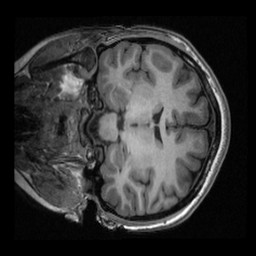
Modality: T1w
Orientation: coronal
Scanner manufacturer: ge
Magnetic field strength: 3 T
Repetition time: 0.007704 s
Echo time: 0.002944 s